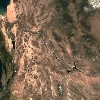
Label: land